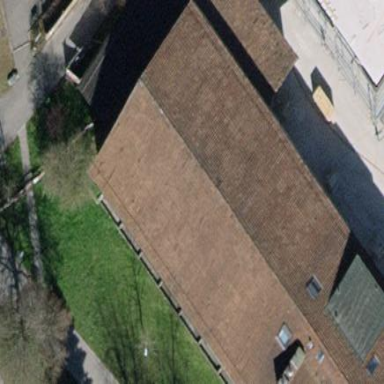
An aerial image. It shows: School building with pitched roof.